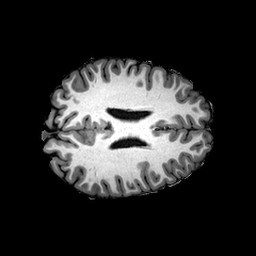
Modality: T1w
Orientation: axial